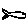
Label: fish